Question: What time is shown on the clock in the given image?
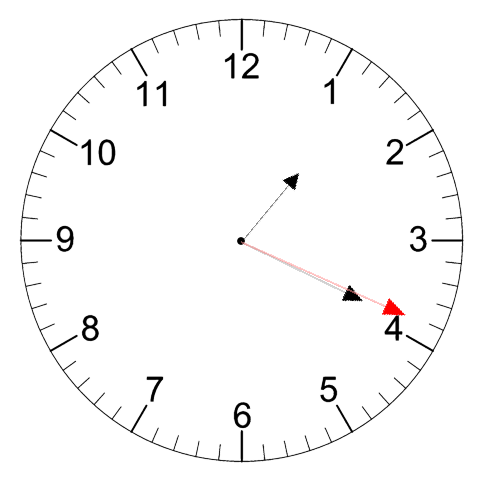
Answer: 01:19:19